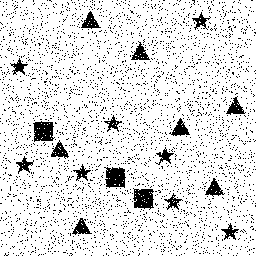
Squares: 3
Triangles: 7
Stars: 8
Total shapes: 18